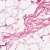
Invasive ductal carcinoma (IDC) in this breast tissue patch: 0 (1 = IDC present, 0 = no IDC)